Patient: sex M, age 32
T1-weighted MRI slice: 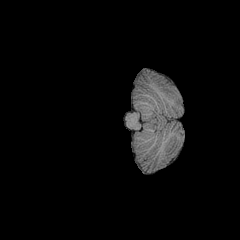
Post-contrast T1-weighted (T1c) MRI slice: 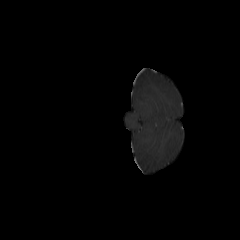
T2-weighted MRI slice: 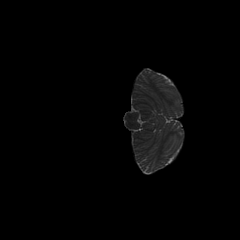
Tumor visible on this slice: no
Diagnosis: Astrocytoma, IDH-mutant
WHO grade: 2